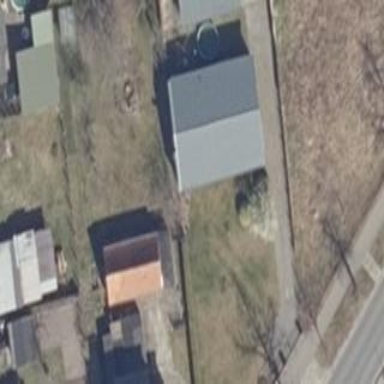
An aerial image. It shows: Detached building.